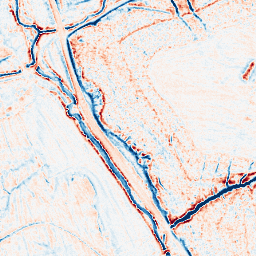
Category: edge_preserving
Decomposition family: anisotropic_diffusion
Decomposition parameters: iterations: 20
kappa: 30
gamma: 0.1
Upsampling method: sinc_blackman
Upsampling parameters: scale: 4
kernel_size: 8
Upsampling scale: 4